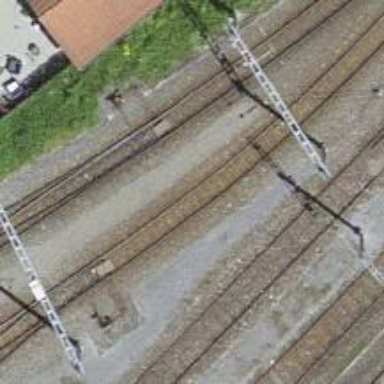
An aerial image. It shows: Narrow gauge railway siding with one track. The railway line is electrified with contact line.